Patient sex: M
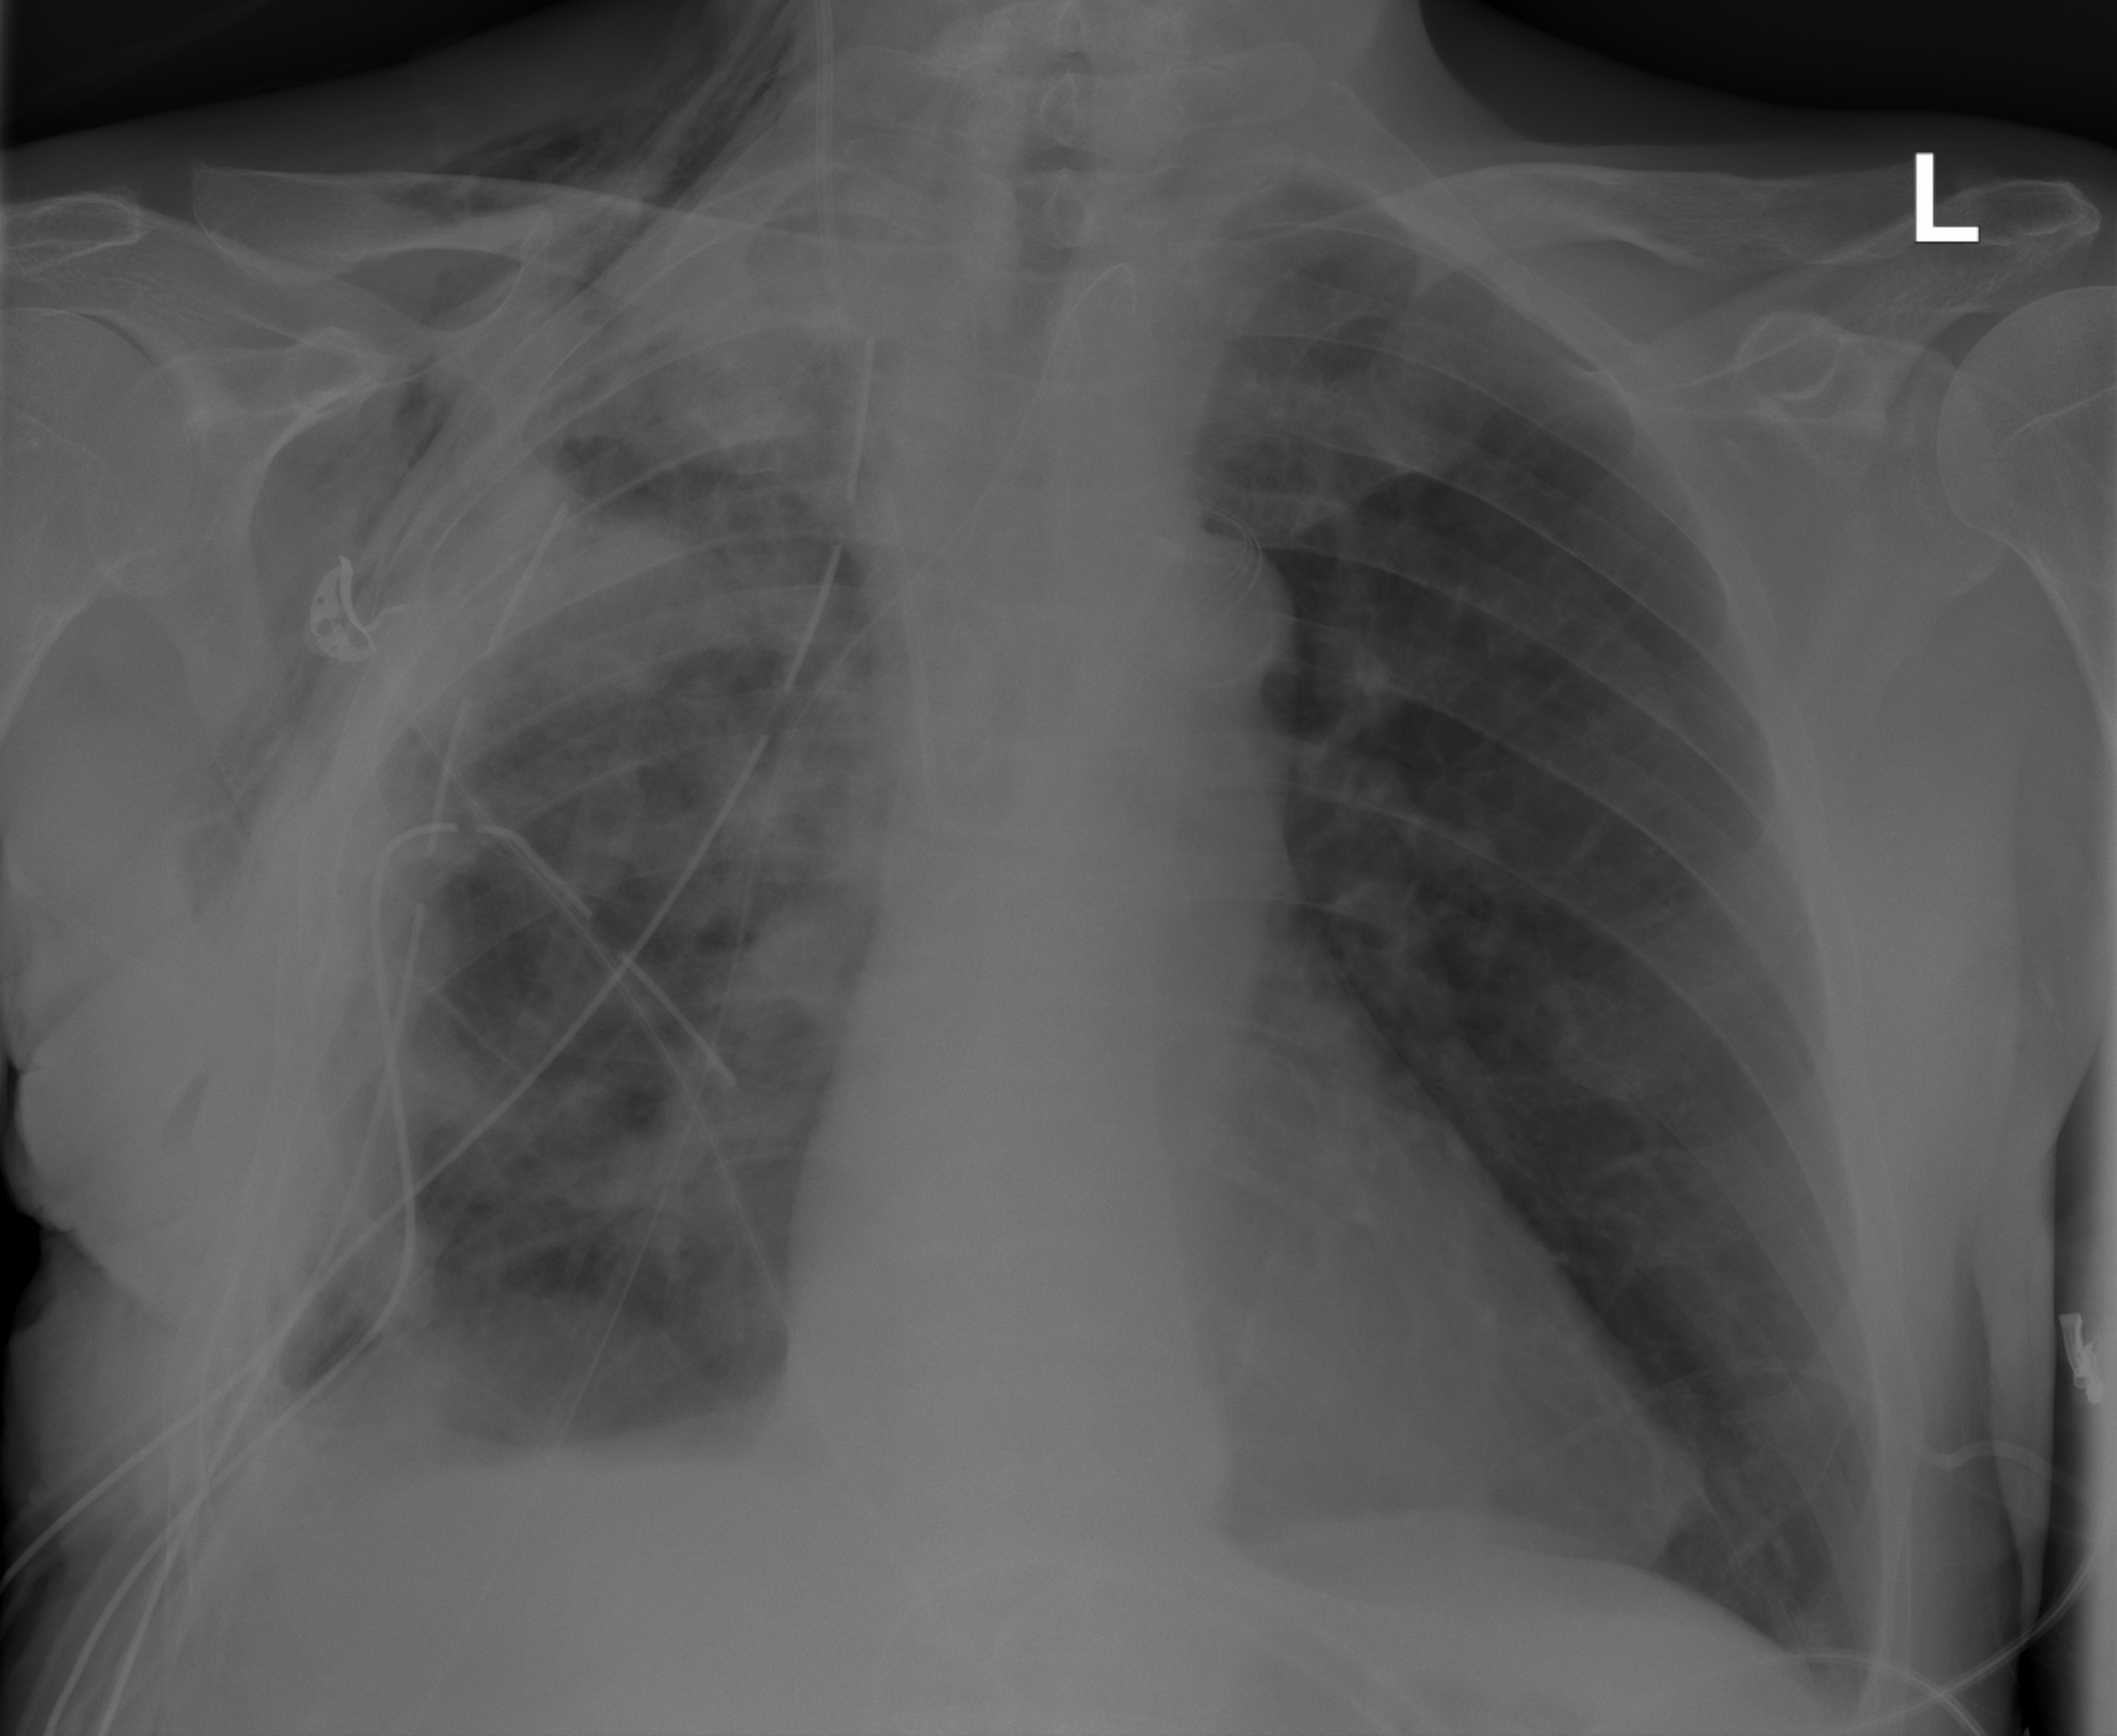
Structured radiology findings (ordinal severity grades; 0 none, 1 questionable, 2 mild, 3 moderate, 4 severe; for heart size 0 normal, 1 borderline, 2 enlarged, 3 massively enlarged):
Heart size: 0
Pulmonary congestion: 0
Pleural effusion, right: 2
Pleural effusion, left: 0
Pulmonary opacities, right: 2
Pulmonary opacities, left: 0
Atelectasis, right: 4
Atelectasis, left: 0